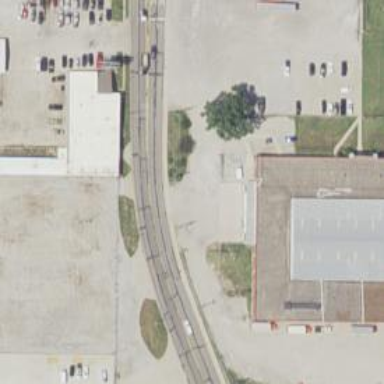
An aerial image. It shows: Tertiary road with asphalt surface and sidewalk on the left.